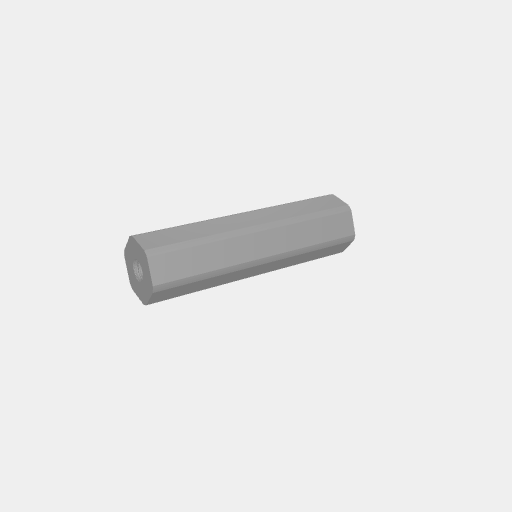
Part: Shaft12ROD43